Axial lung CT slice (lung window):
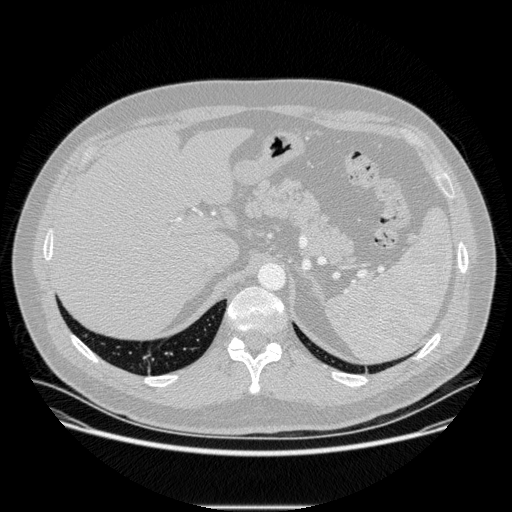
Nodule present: no